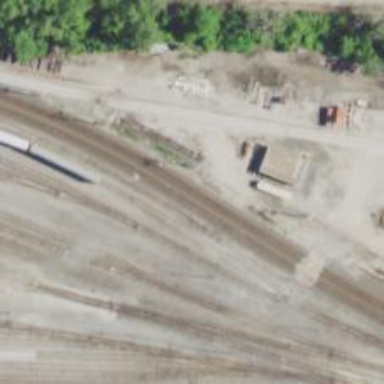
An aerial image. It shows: Railway track.